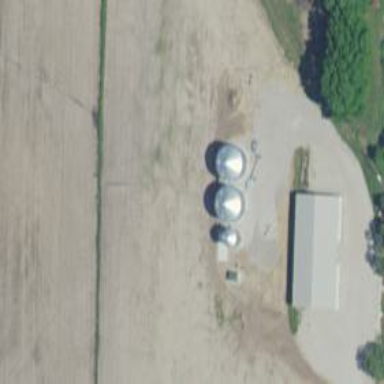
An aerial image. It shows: Silo.